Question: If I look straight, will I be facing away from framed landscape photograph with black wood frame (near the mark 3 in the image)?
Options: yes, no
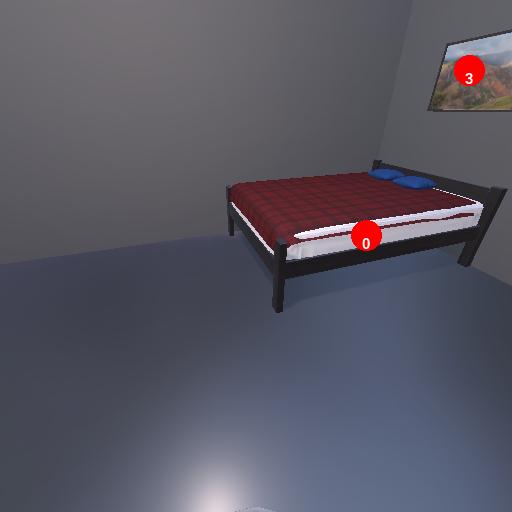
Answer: yes